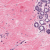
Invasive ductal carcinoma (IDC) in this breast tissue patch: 0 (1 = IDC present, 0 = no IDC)